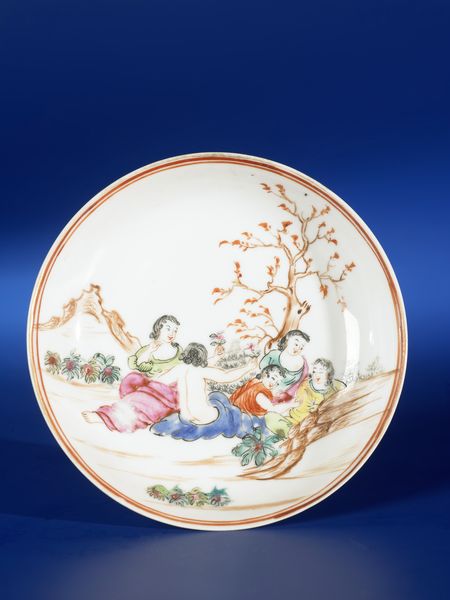
Titel: Schaaltje in emailkleuren met figuren in een landschap
Standort: Amsterdam
Institution: Rijksmuseum
Schlagwörter: femmes, fleurs, porcelaine, arbre, peinture, montagne, couleurs, japon, céramique, scène de vie, jaonisant, déléctation, montahgne